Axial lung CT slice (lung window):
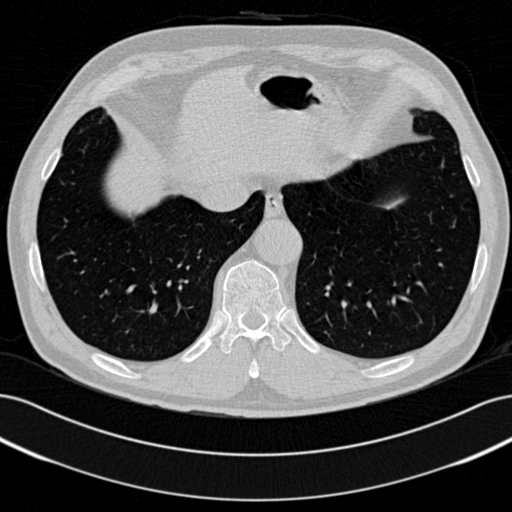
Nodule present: no